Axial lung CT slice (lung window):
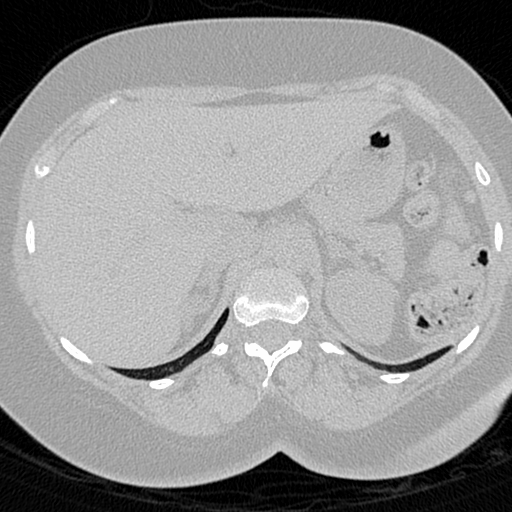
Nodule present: no